Interaction volume radius: 5 \u00c5
Interaction volume height: 25 \u00c5
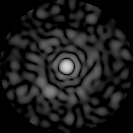
Disorder parameter: 0.832